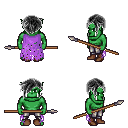
a pixel art fantasy rpg character, male body template, orc, green skin, maroon tattered cape, metal pants, gray pixie cut hairstyle, brown shoes, spear, four views (front, back, left, right), 2x2 character sprite sheet, small pixel art, hard edges, no anti-aliasing